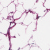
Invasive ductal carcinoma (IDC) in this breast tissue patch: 0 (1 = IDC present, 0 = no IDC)